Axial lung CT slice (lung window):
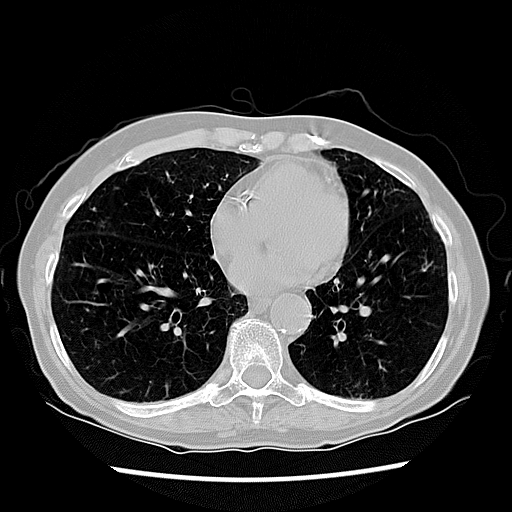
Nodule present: no